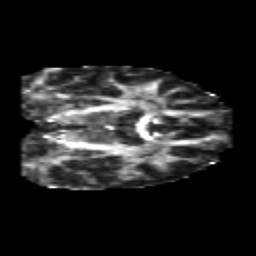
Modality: FA
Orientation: coronal
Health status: healthy
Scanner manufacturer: philips
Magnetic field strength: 3 T
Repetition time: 6.964 s
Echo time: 0.092 s